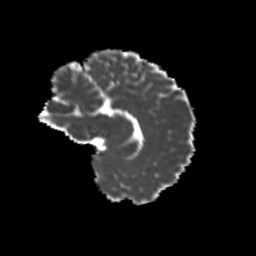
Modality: MD
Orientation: sagittal
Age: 24
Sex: female
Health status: healthy
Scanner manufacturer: siemens
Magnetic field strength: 3 T
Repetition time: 8.6 s
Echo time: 0.095 s